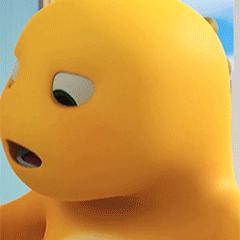
Label: nailong